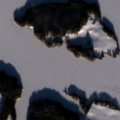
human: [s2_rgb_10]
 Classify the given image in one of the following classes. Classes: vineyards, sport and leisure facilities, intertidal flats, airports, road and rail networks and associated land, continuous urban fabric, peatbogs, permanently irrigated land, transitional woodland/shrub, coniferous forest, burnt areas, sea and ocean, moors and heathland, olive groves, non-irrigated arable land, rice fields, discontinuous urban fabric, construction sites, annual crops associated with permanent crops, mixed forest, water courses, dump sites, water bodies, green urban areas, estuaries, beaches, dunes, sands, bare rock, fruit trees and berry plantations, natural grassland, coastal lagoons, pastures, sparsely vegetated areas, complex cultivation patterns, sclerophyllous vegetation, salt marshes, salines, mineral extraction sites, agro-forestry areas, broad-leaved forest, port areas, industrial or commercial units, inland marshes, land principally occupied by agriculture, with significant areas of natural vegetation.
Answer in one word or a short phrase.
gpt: non-irrigated arable land, land principally occupied by agriculture, with significant areas of natural vegetation, coniferous forest, mixed forest, water bodies